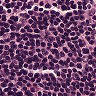
Metastatic tissue present: no